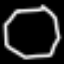
Label: octagon